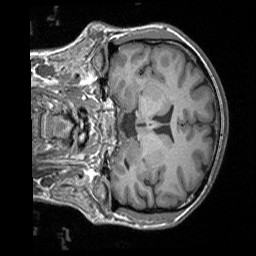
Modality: T1w
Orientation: coronal
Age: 26
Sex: female
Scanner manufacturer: siemens
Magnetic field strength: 3 T
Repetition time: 1.9 s
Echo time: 0.00252 s